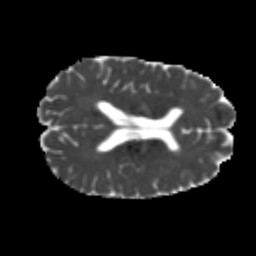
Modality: MD
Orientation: axial
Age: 21
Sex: male
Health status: healthy
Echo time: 0.074 s